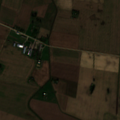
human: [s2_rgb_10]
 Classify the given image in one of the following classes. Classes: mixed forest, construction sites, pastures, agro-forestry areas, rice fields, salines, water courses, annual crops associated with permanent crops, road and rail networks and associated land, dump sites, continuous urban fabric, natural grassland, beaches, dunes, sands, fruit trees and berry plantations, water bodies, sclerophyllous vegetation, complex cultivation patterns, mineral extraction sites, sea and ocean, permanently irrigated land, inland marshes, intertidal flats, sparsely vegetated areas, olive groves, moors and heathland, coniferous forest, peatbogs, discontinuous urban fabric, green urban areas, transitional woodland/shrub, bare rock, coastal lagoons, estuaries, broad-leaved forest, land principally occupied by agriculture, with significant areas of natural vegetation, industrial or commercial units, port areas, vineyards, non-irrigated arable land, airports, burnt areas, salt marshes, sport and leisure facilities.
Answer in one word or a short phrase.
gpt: non-irrigated arable land, complex cultivation patterns